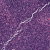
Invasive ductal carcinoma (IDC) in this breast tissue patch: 0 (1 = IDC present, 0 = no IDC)